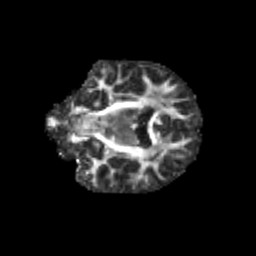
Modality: FA
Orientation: coronal
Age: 9
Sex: male
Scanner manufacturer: siemens
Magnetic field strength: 3 T
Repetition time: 3.8 s
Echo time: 0.07 s